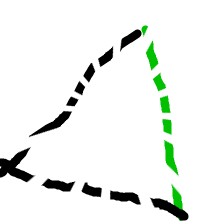
Shape: triangle